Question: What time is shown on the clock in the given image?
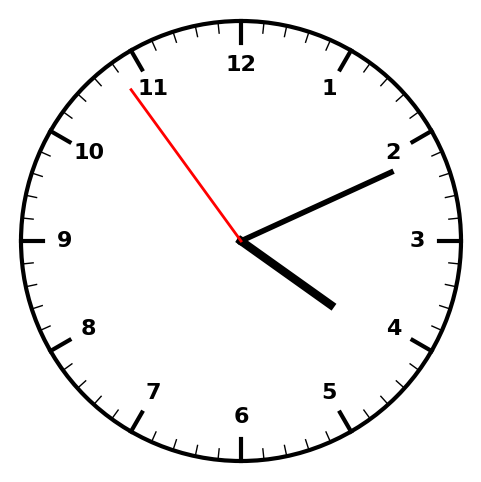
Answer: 04:10:54